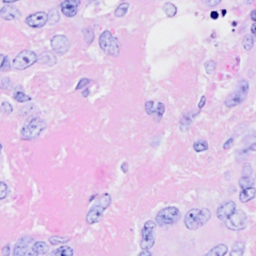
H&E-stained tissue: Breast